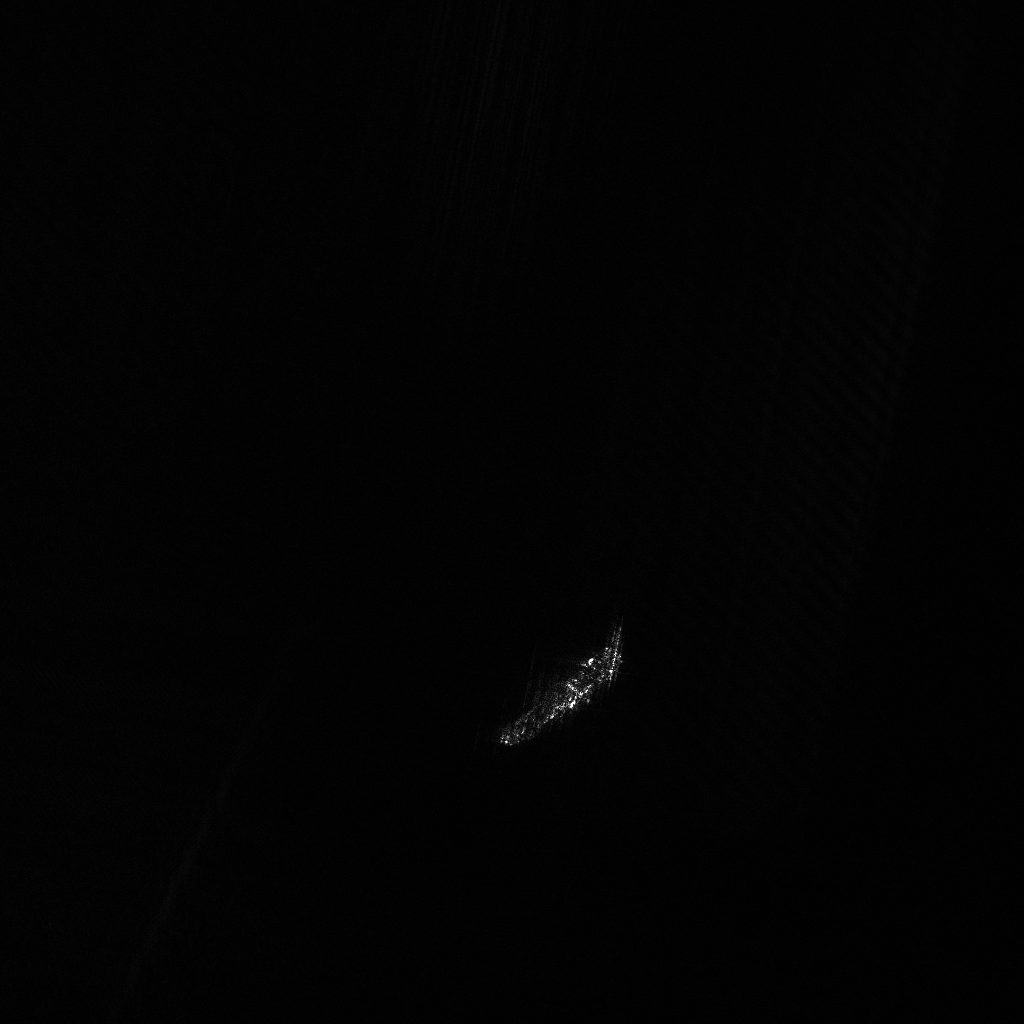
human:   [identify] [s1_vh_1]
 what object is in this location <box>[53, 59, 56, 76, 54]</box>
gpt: <ref>1 medium ore-oil at the center</ref>